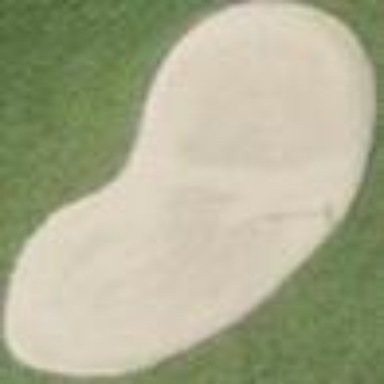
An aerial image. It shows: Bunker on golf course.